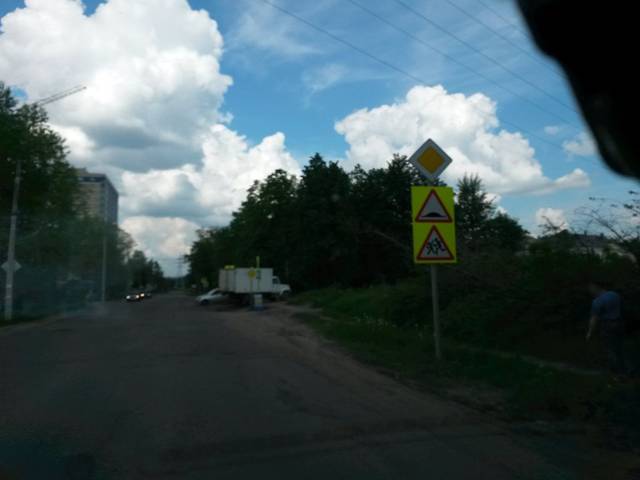
Region: Russia
Coordinates: 57.583, 39.873